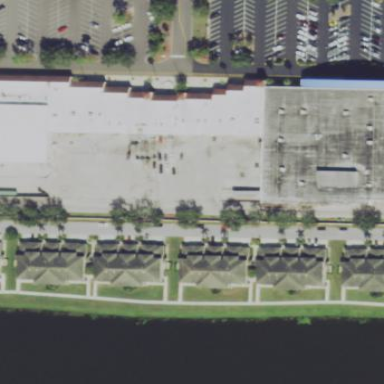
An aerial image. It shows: Mall building.